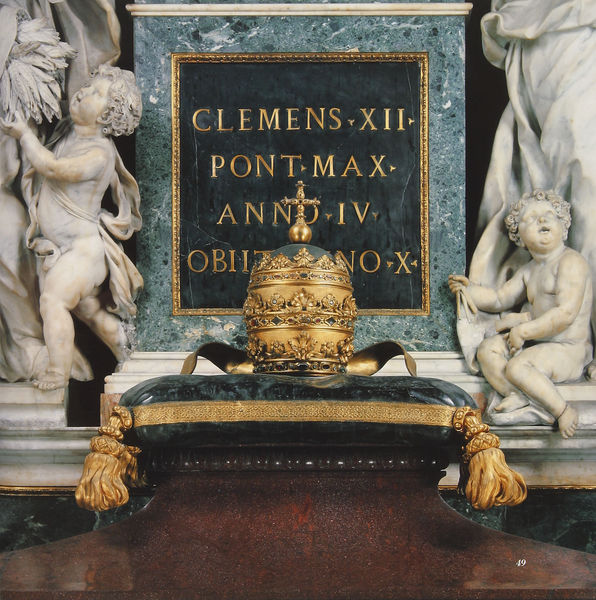
Titel: Monument des Clemente XII Corsini
Künstler: Giovan Battista Maini
Standort: Rom, S. Giovanni in Laterano (EU - I - Latium)
Schlagwörter: blau, flügel, grün, ausschnitt, braun, marmor, türkis, falten, rahmen, sockel, stein, kirche, gold, krone, kinder, umrandung, engel, skulptur, baby, französisch, kissen, könig, papst, polster, detail, faltenwurf, foto, vergoldet, kreuz, religion, altar, rom, statuen, grab, vatikan, tiara, putten, quasten, grabmal, mamor, pont, latein, sarkophag, statur, grablege, bernini, clemens, clerus, musem, vatikanische museen, clemens xii, kgrab